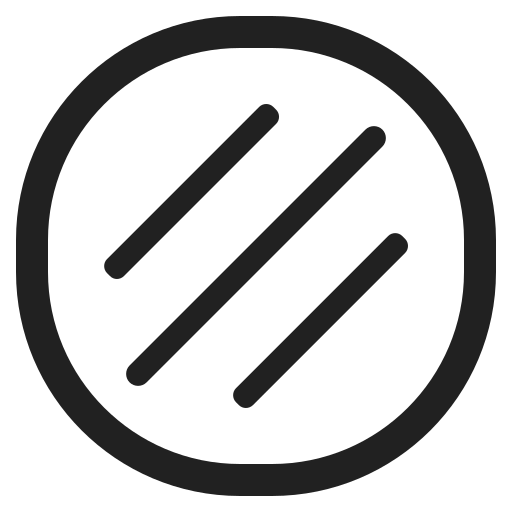
flatbread high contrast